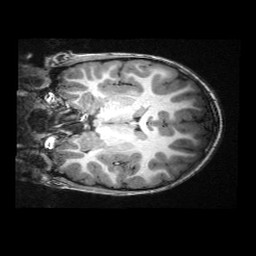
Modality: T1w
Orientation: coronal
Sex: male